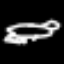
Label: frog